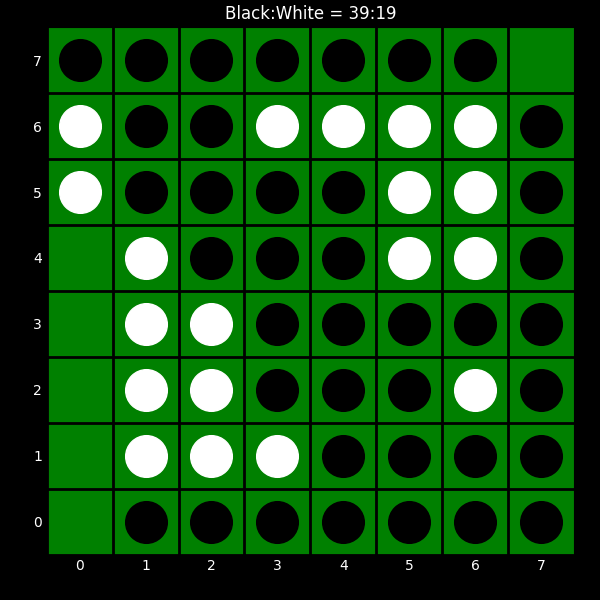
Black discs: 39
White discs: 19